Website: bh-photo
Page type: address-validator
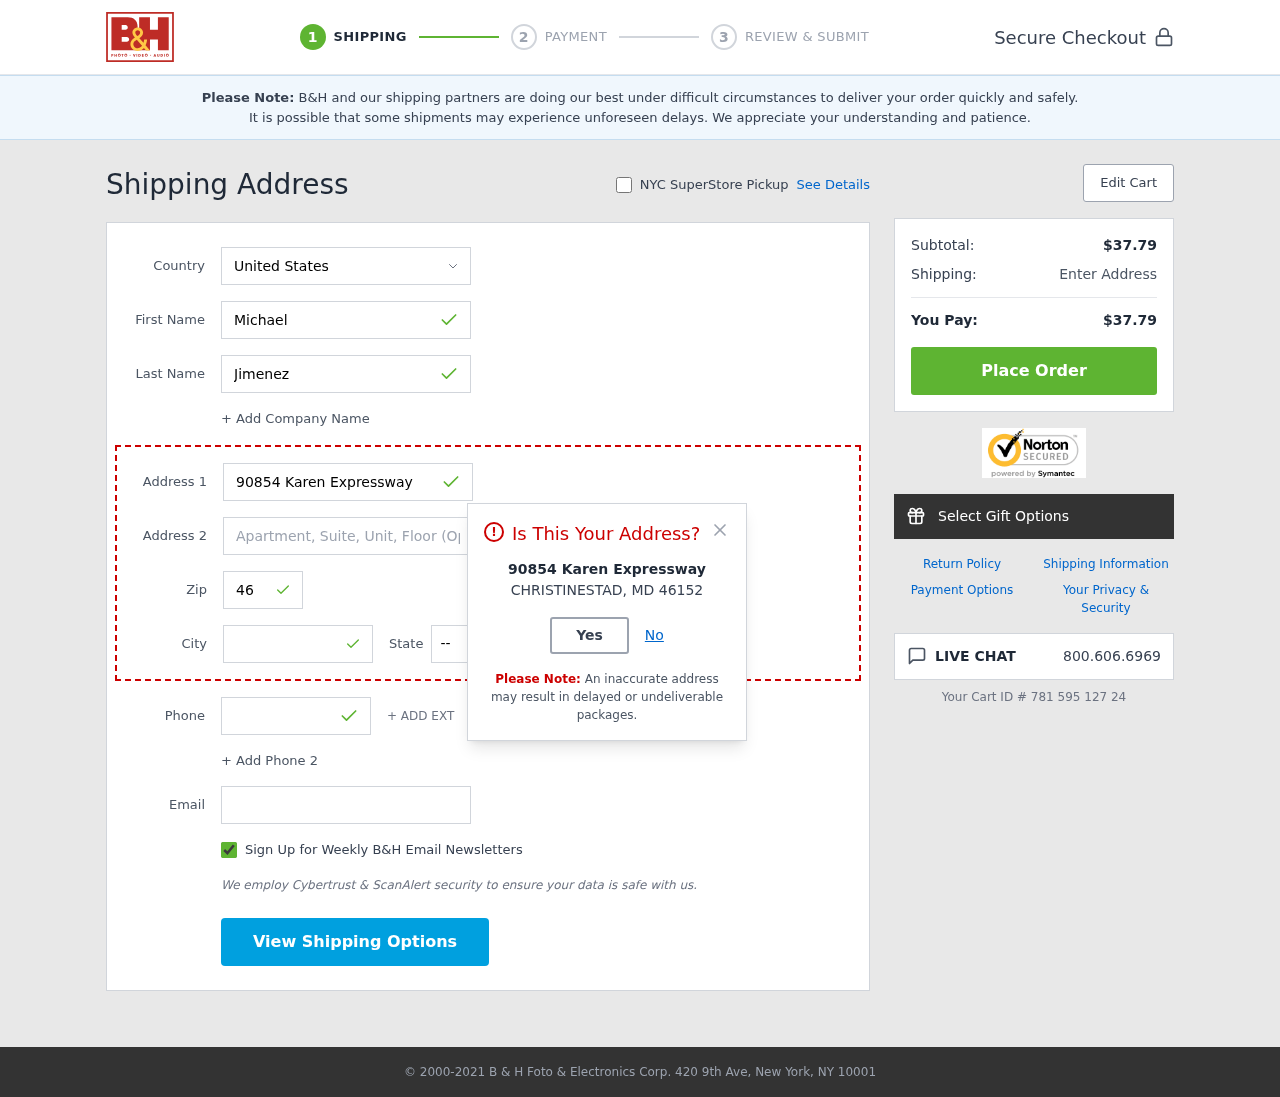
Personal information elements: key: PII_CITY
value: Christinestad
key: PII_COUNTRY
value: United States
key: PII_EMAIL
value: michael.jimenez@yahoo.com
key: PII_FIRSTNAME
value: Michael
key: PII_LASTNAME
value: Jimenez
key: PII_PHONE
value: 3388222884
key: PII_POSTCODE
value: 46152
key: PII_STATE_ABBR
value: MD
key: PII_STREET
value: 90854 Karen Expressway
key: PII_CITY_MODAL
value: CHRISTINESTAD
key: PII_POSTCODE_FULL
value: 46152
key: PII_POSTCODE_NUMERIC
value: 46152
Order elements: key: ORDER_SUBTOTAL
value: $37.79
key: ORDER_TOTAL
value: $37.79
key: ORDER_ID
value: Your Cart ID # 781 595 127 24